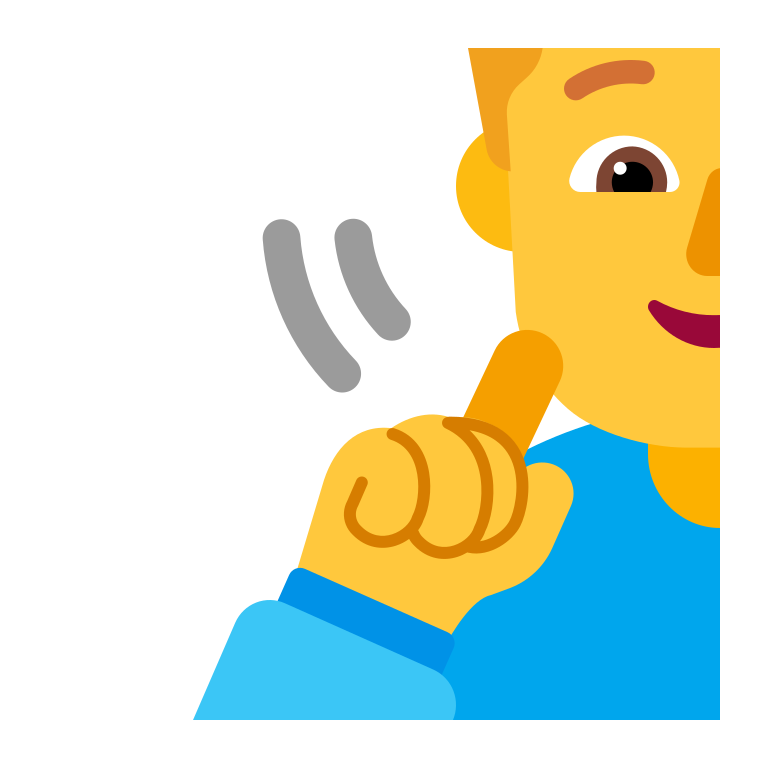
woman deaf flat default